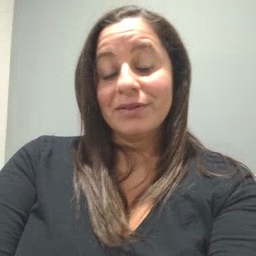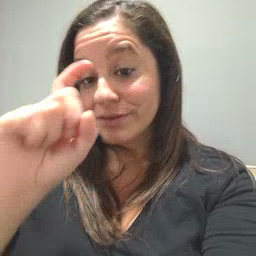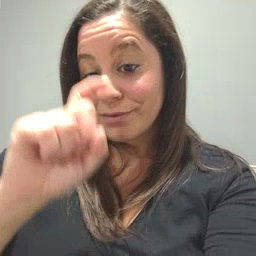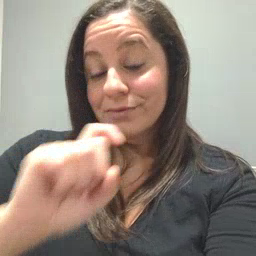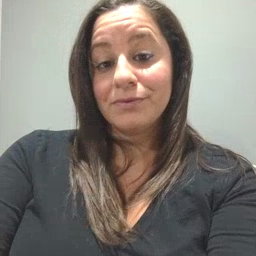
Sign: doll